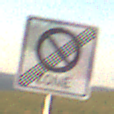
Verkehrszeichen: EndeEingeschraenktesHalteverbotZone
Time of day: SunriseSunset
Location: Outdoor (Nature)
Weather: PartlyCloudy
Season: NotSpecified
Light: Natural